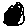
Label: moon